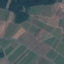
Land use / land cover class: PermanentCrop